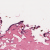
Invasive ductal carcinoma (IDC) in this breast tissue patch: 0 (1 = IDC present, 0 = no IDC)